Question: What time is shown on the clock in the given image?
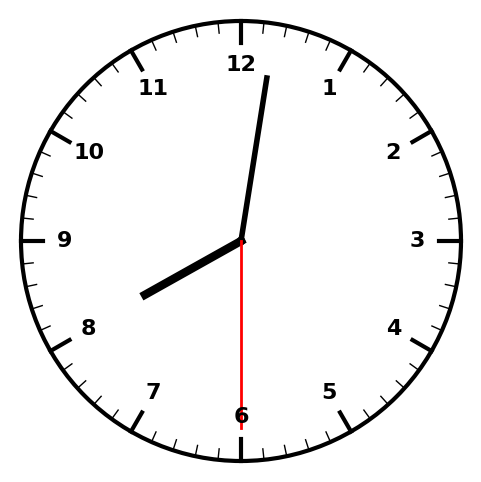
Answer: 08:01:30